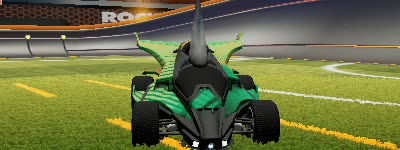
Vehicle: aftershock